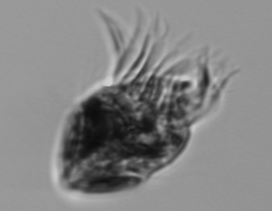
Label: Strombidium_morphotype1